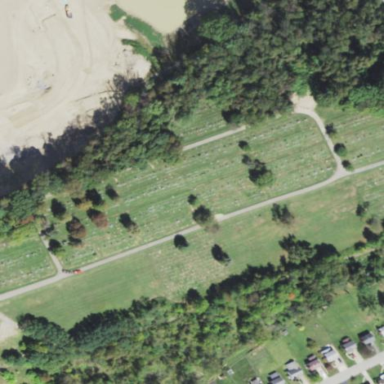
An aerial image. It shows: Graveyard.